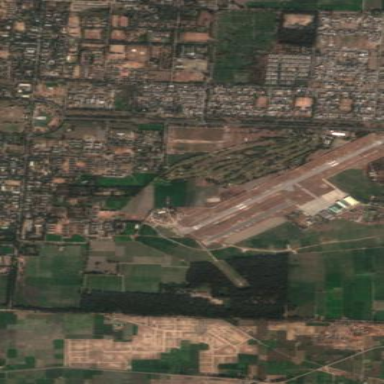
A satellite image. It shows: Military airfield located within aerodrome.